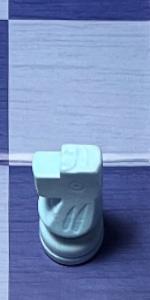
Label: Knight_White